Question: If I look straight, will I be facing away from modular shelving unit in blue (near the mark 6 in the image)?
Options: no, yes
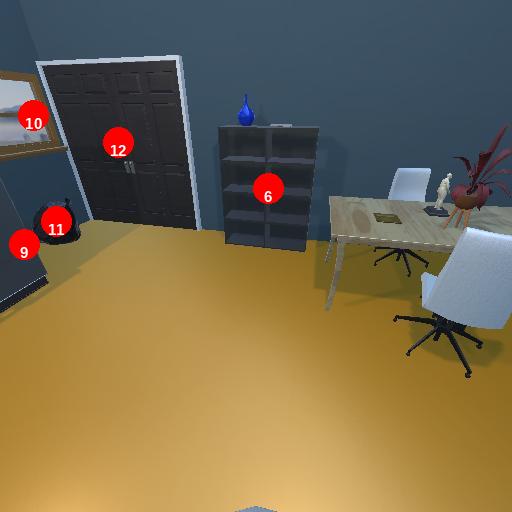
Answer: no